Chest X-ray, PA view. Patient: 21 years old, sex M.
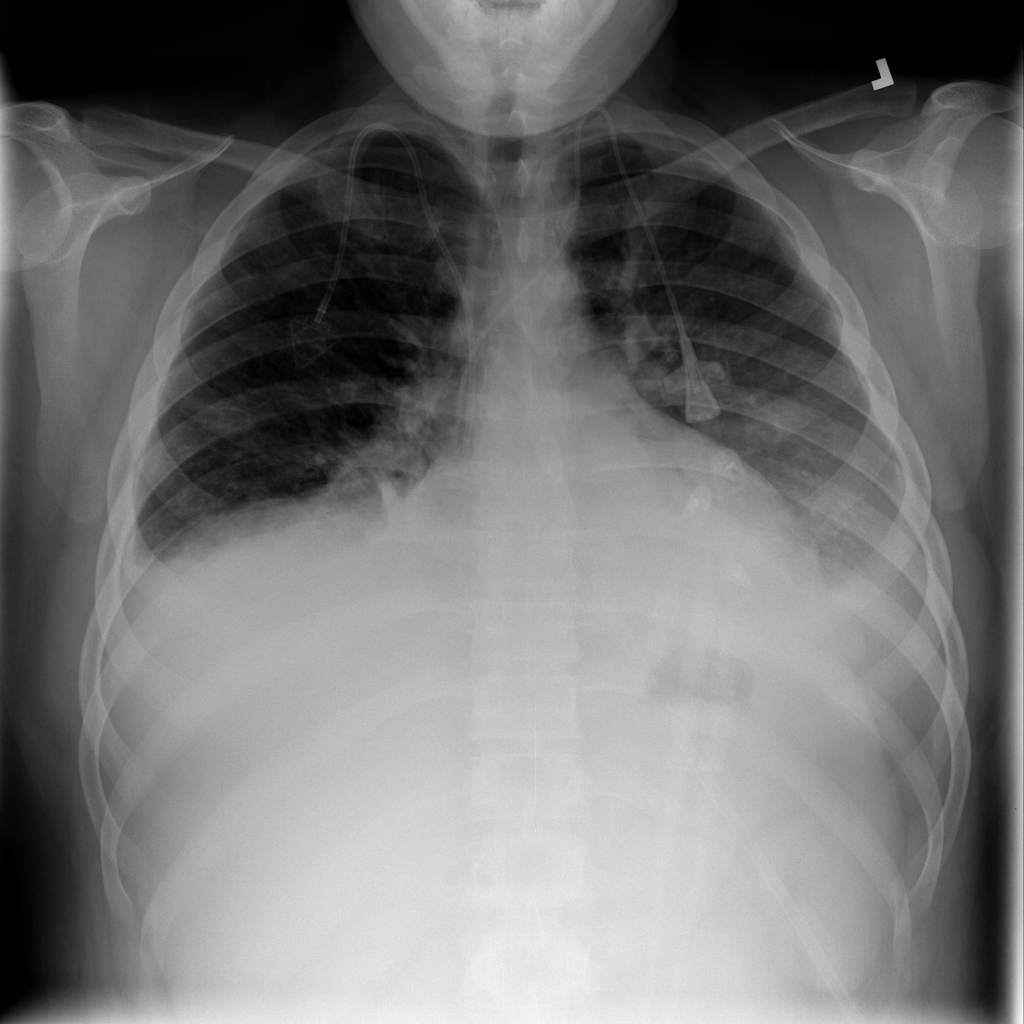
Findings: Atelectasis, Cardiomegaly, Effusion